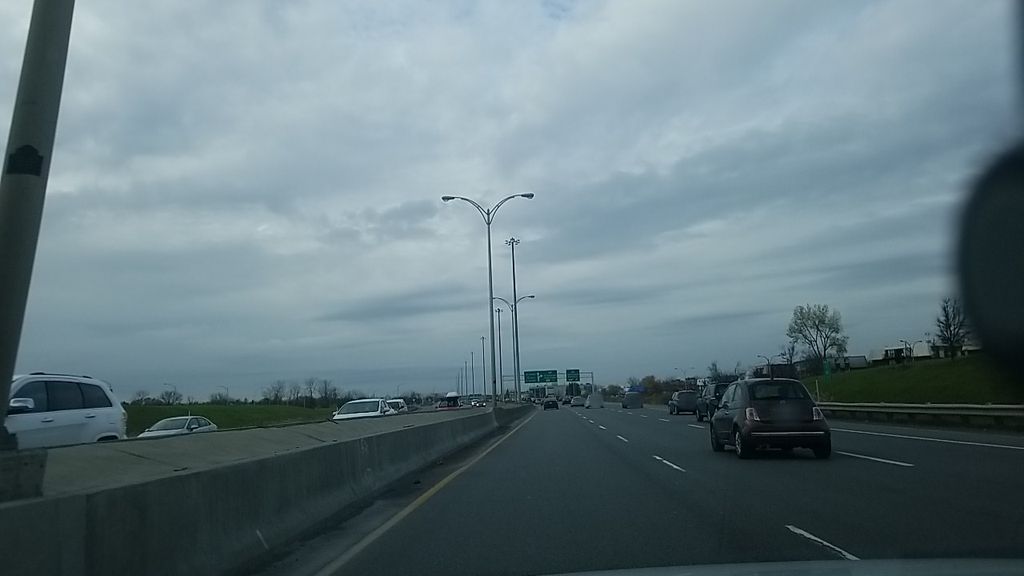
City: montreal